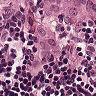
Metastatic tissue present: yes